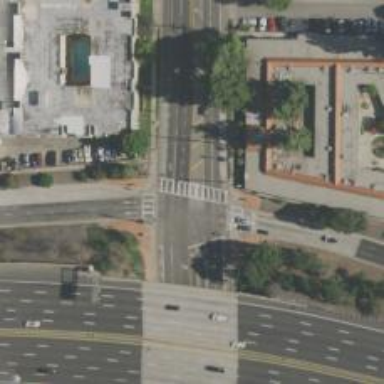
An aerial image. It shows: Crossing on footway.